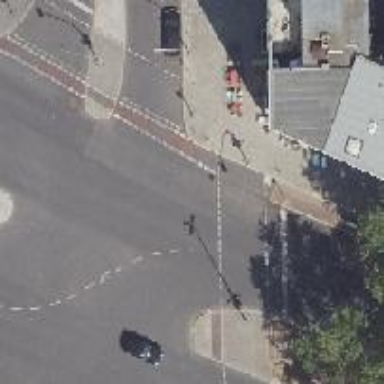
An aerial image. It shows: Footway with traffic signals at crossing.